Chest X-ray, AP view. Patient: 46 years old, sex M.
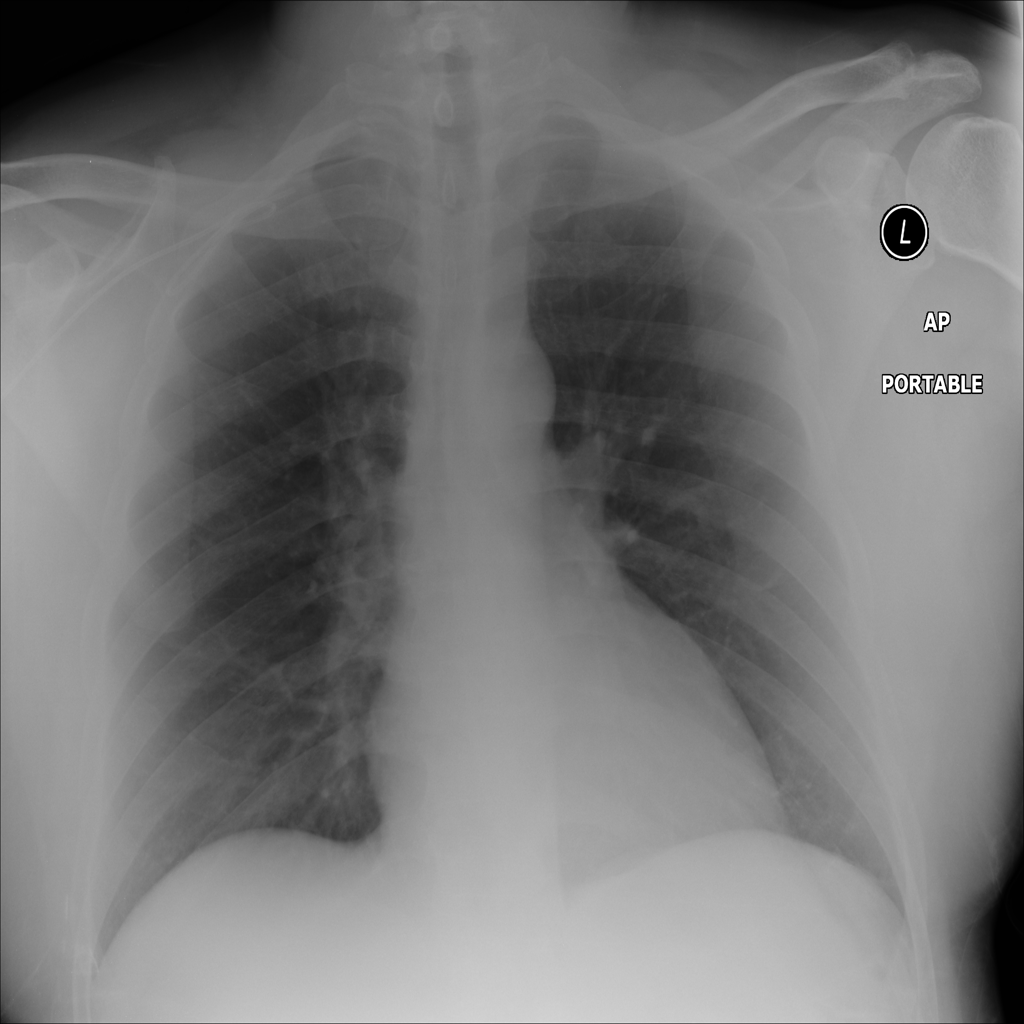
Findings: No Finding